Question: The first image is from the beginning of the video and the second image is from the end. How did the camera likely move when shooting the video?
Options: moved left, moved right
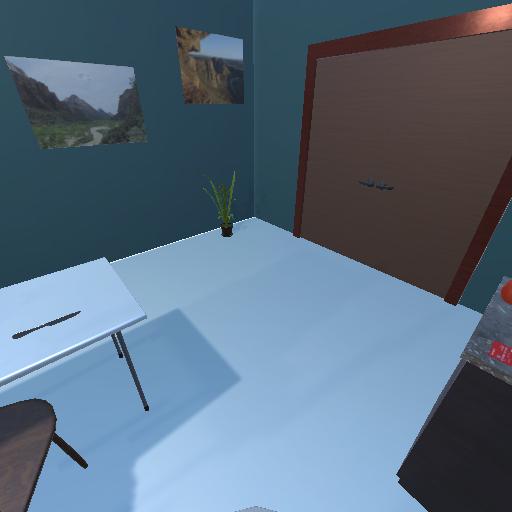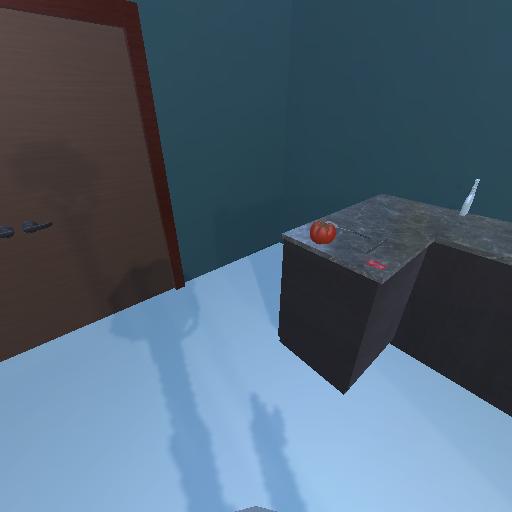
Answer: moved left